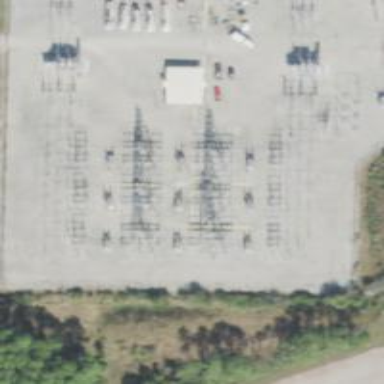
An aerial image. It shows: Lattice structure tower.